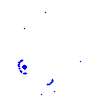
Particle: kaon